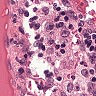
Metastatic tissue present: no